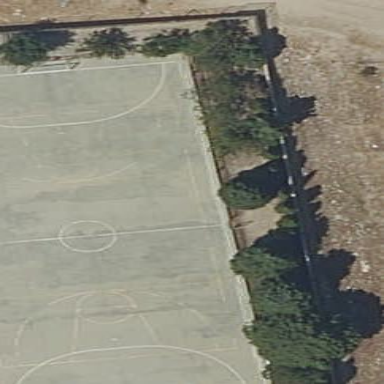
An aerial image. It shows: Basketball court on leisure land pitch.